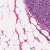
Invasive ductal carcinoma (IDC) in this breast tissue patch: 0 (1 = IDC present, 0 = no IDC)